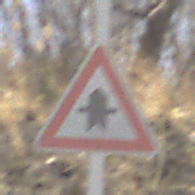
Verkehrszeichen: Vorfahrt
Umgebung: Outdoor, Nature
Tageszeit: Midday
Wetter: Clear
Licht: Natural
Jahreszeit: NotSpecified
Kontrast: HighContrast